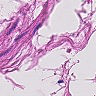
Metastatic tissue present: no